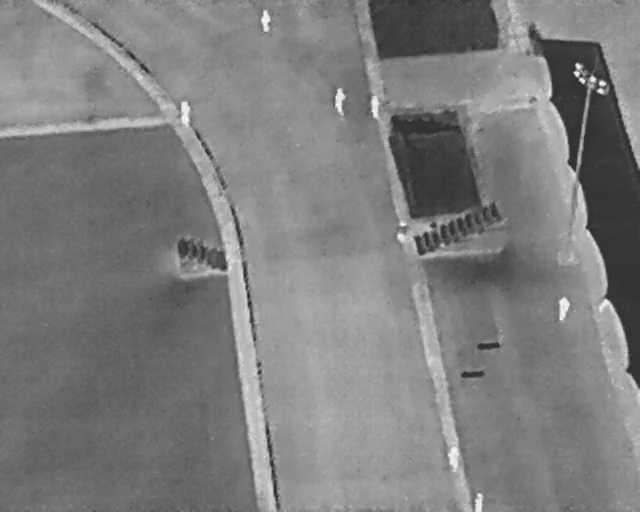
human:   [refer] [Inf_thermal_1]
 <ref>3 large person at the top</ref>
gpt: <box>[[39, 2, 43, 5, 2], [50, 17, 55, 21, 2], [56, 19, 60, 22, 2]]</box>